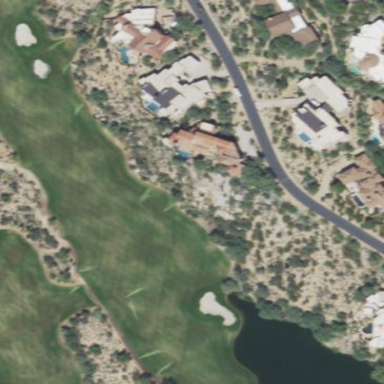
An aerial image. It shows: Grassy area designated as golf fairway.